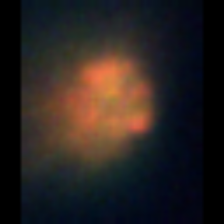
Taxon: Unknown_detritus
Group: Unknown